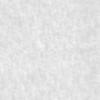
Label: no_change